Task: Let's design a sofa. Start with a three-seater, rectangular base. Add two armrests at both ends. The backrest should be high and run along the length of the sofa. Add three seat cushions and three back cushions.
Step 371:
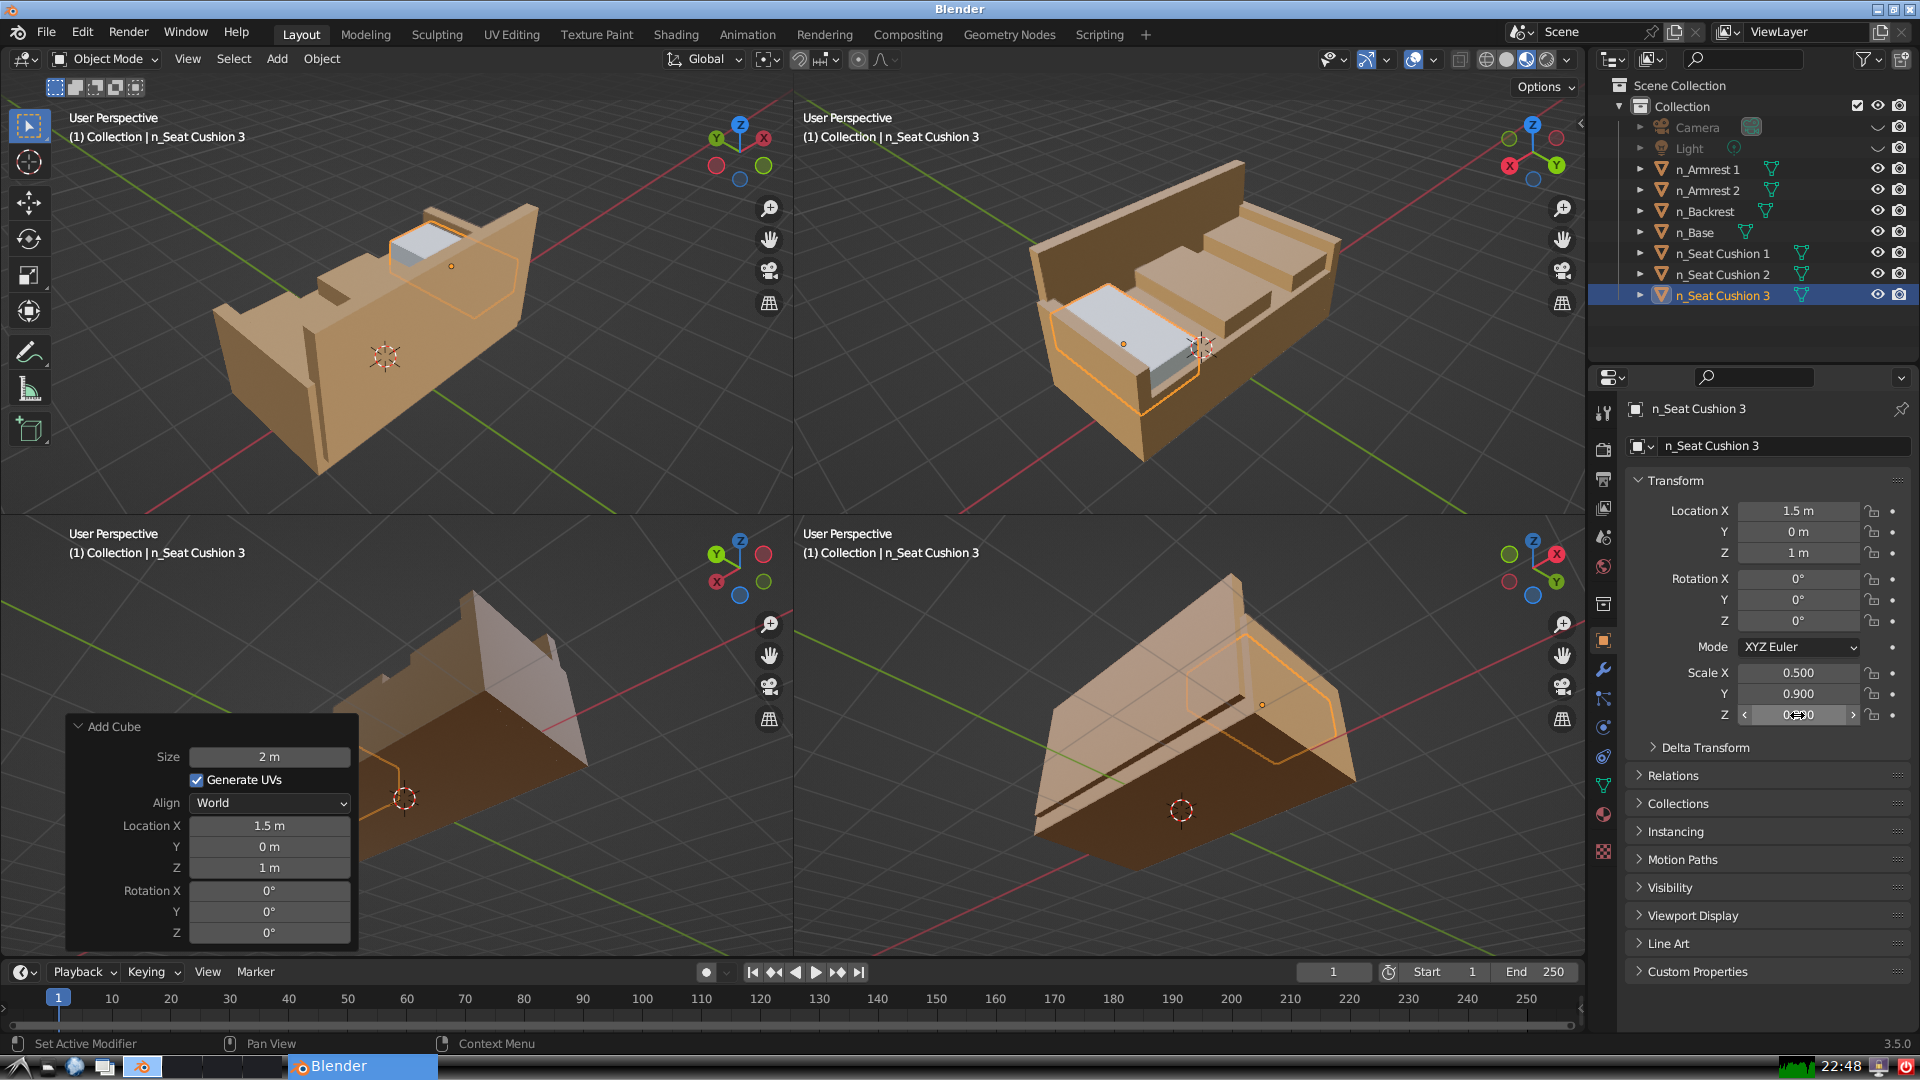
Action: {"mouse_move": [960, 540]}